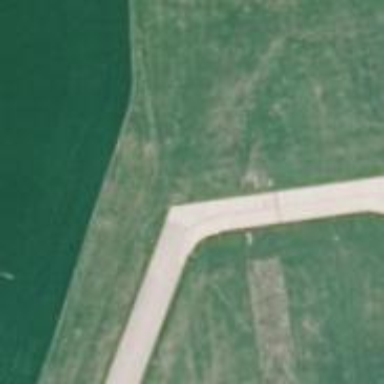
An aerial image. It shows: Image of taxiway at airport.